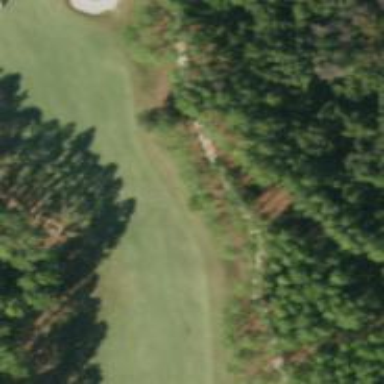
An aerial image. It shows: Service road designated as golf cart path.